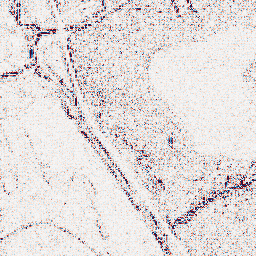
Category: wavelet
Decomposition family: wavelet_reverse_biorthogonal
Decomposition parameters: wavelet: rbio1.3
level: 1
Upsampling method: regularized
Upsampling parameters: scale: 2
lambda_reg: 0.01
Upsampling scale: 2